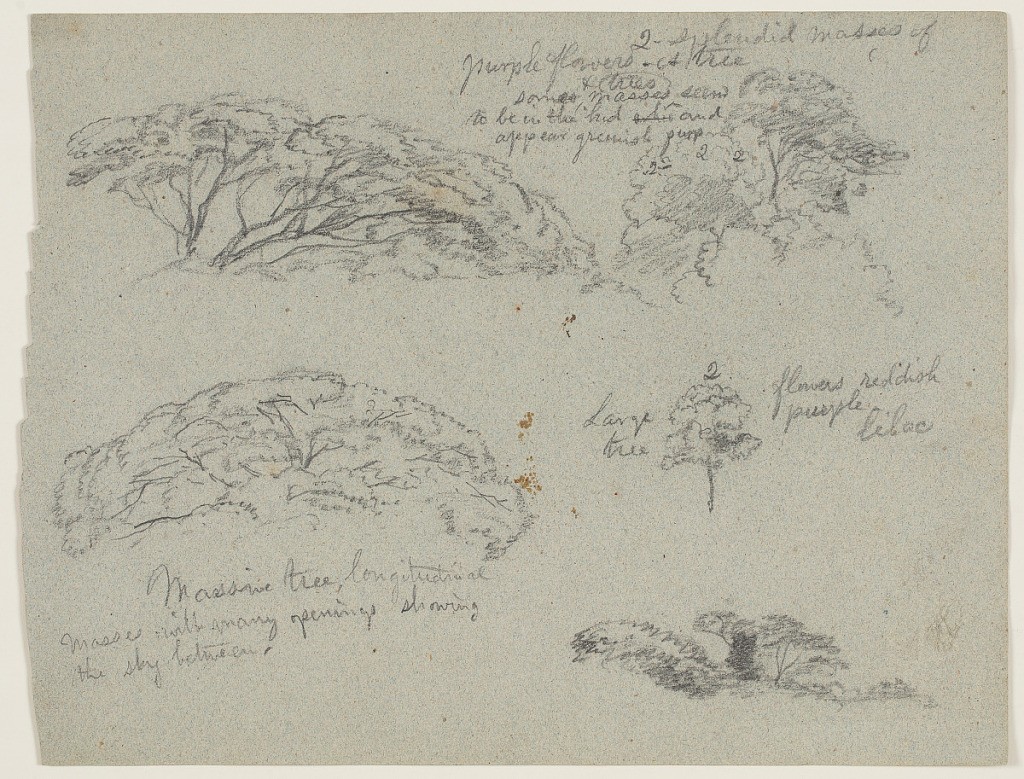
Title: Sketches of Tree Tops, Río Magdalena, Colombia
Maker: Frederic Edwin Church, American, 1826–1900
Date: May 1853
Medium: Graphite on gray-green laid paper
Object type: Drawing
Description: Botanical sketches along the Magdalena River, Colombia, showing views of five trees and other mixed vegetation. Two trees with many boughs visible in upper register, with tree views of trees and other foliage below.